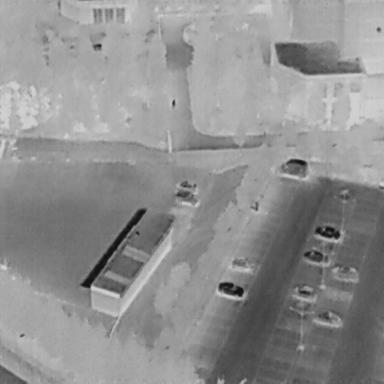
There are seven Cars in the infrared image.